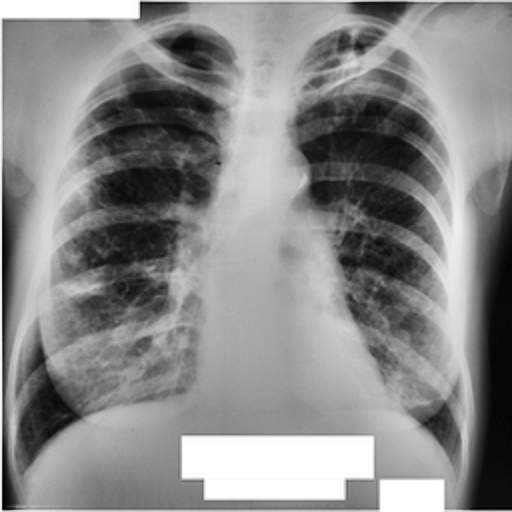
Finding: TUBERCULOSIS